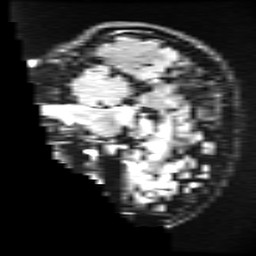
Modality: FLAIR
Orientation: sagittal
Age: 43
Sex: female
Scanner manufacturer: ge
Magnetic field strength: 3 T
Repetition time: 11 s
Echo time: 0.1497 s